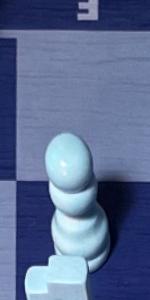
Label: Pawn_White